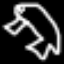
Label: frog